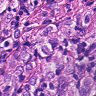
Metastatic tissue present: yes